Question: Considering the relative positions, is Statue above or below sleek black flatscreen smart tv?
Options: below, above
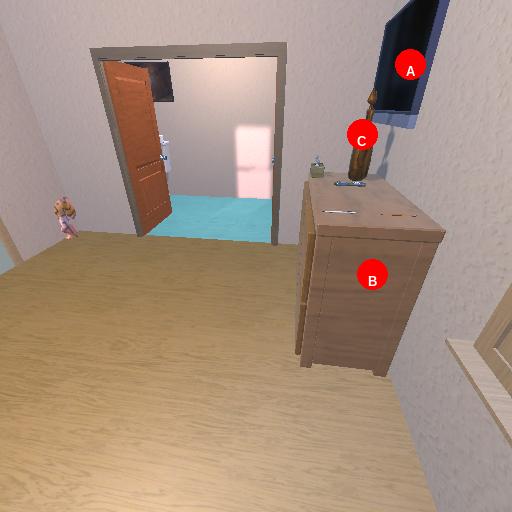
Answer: below